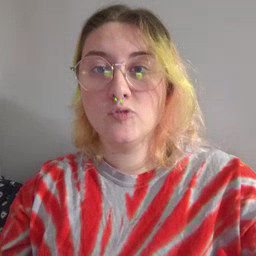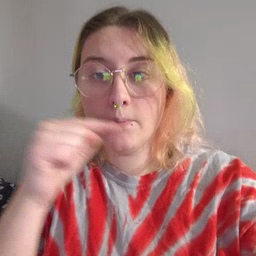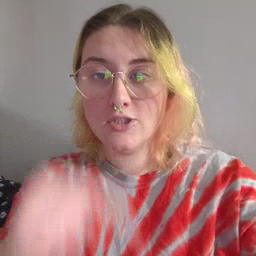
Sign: toothbrush